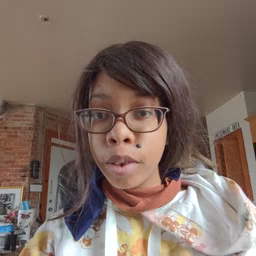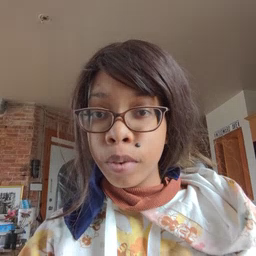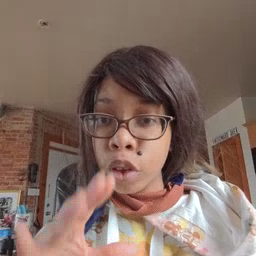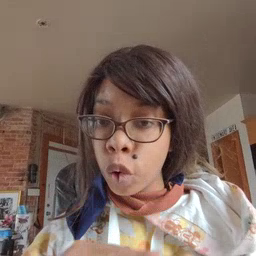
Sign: story